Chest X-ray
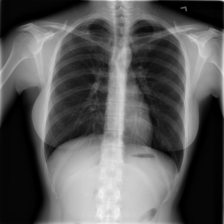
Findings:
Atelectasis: negative
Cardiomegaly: negative
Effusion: negative
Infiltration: negative
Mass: negative
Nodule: negative
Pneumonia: negative
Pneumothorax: negative
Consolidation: negative
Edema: negative
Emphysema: negative
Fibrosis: negative
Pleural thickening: negative
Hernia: negative